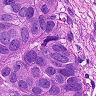
Metastatic tissue present: yes